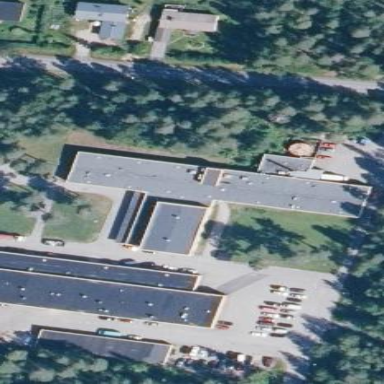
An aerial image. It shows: School building.